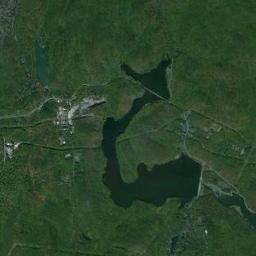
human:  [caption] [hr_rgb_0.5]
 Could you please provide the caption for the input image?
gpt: The lake with curved shores lies on a flat ground covered with vegetation and the water is deep green .

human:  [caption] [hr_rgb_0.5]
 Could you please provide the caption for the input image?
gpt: An irregular blue-blue lake on the ground with lush green vegetation .

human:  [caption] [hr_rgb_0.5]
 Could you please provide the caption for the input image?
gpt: The lake is surrounded by land .

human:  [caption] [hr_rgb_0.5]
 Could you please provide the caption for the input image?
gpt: There are many trees around the lake .

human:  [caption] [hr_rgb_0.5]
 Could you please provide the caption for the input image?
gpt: There are green land around the lakes .